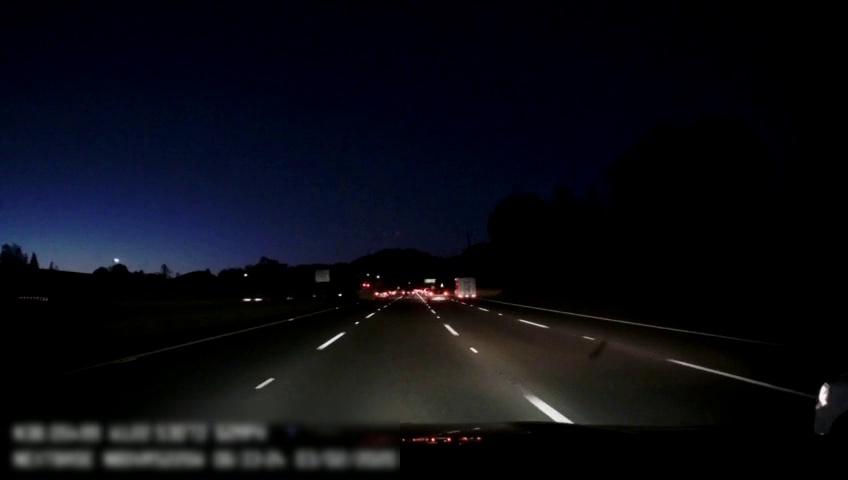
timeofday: Night
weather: Other
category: Drivable Space
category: Vehicles | Truck
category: Vehicles | Car
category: Vehicles | Car
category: Vehicles | Other LV
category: Vehicles | SUV
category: Lanes | Alternate Lane
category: Lanes | Current Lane
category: Lanes | Current Lane
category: Lanes | Alternate Lane
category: Lanes | Alternate Lane